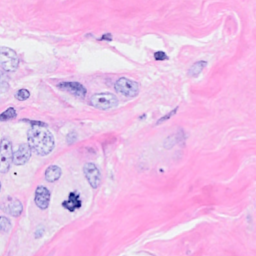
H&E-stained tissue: Breast